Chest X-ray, AP view. Patient: 63 years old, sex M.
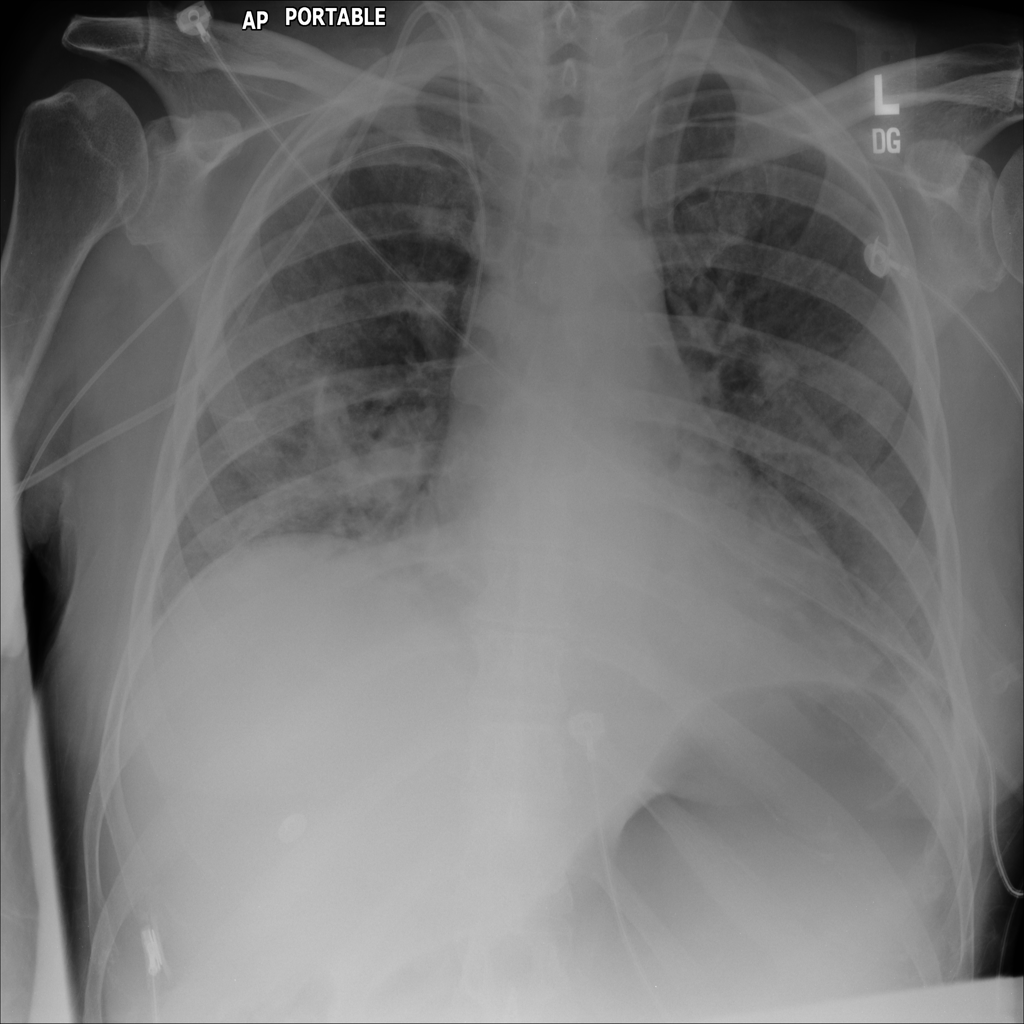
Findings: Cardiomegaly, Effusion